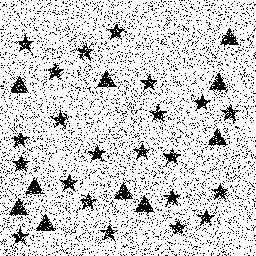
Squares: 0
Triangles: 10
Stars: 22
Total shapes: 32